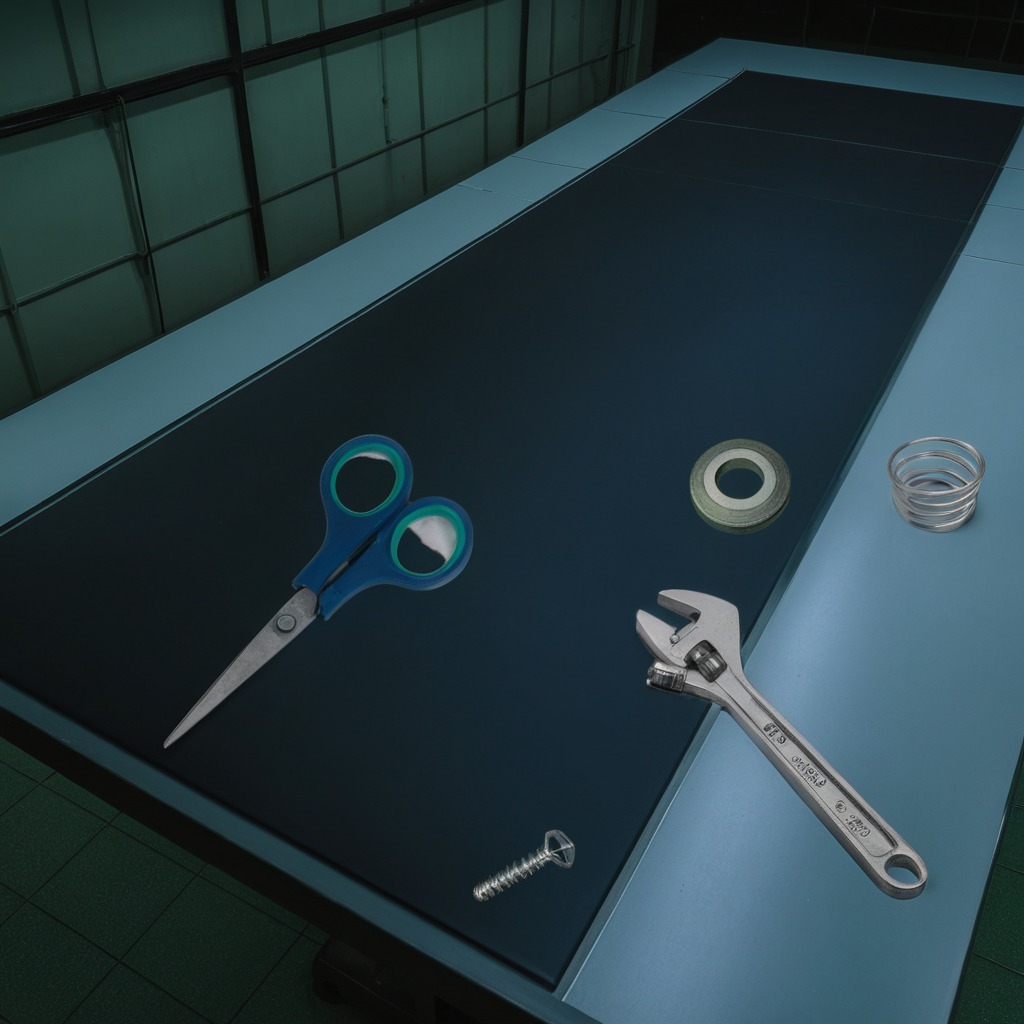
A washer, a screw, a spring, scissors, and wrench are lying on the table.